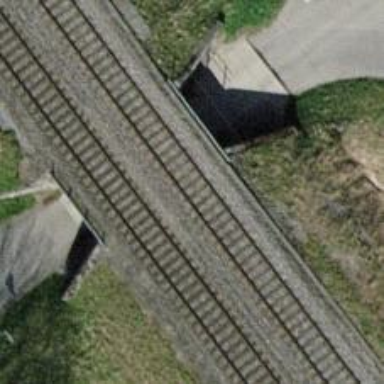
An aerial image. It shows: Bridge with electrified rail tracks and contact line.